Field crop: maize
Growth stage: 1
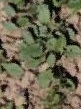
Species: convolvulus